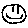
Label: smiley face